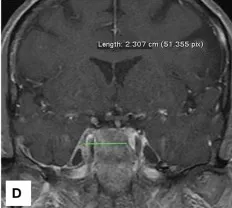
One month after. The administration of lenvatinib. The right cavernous sinus metastasis completely encapsulates a consistent portion of the intracranial tract of the right internal carotid artery.
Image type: radiology (mri)